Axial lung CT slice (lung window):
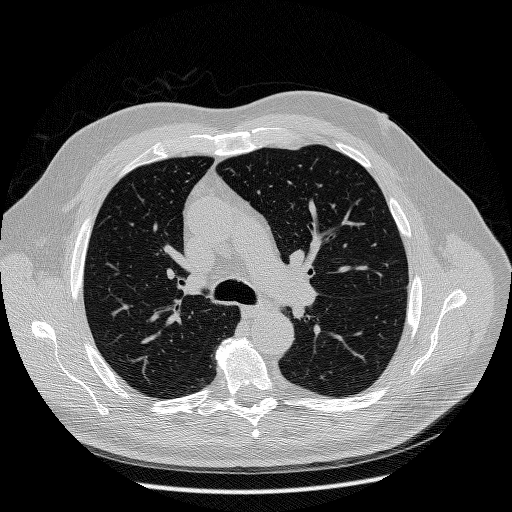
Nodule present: no